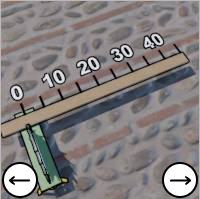
Task: length
Answer: 45
First scale value: 10.0